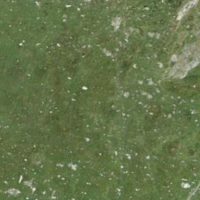
EUNIS habitat code: 23
Species observed at this site:
Falco tinnunculus